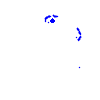
Particle: electron